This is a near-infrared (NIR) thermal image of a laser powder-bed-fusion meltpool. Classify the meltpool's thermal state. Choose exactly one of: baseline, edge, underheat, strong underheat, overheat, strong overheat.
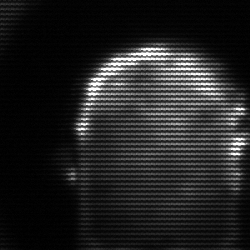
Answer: baseline